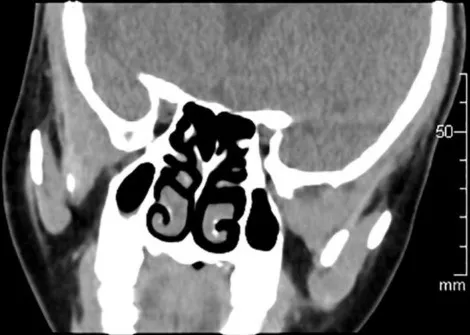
The paranasal sinus CT scan of the proband shows non-specific thickening of the mucosa on the bilateral maxillary sinuses.
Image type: radiology (ct)